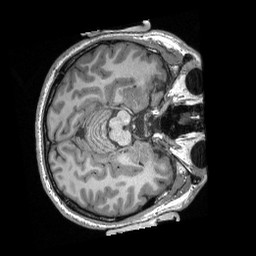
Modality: T1w
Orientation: axial
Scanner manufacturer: siemens
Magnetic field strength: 3 T
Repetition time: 2.3 s
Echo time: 0.00308 s